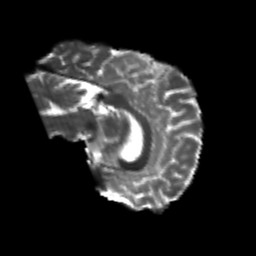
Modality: T2w
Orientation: sagittal
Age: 23
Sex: female
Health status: healthy
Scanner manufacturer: philips
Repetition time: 7.39 s
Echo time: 0.08599 s